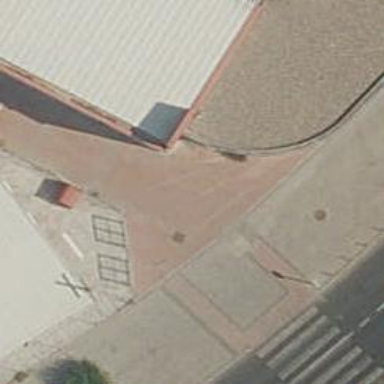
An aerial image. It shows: Pedestrian road.